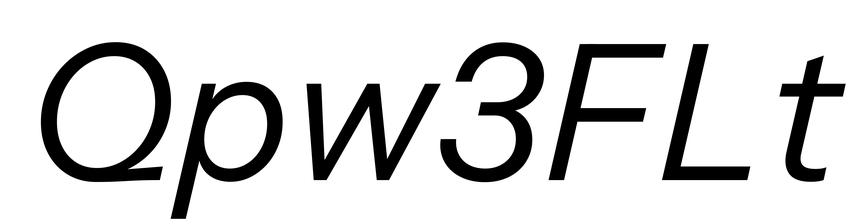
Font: InstrumentSans-Italic_Italic